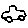
Label: car